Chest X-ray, PA view. Patient: 32 years old, sex M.
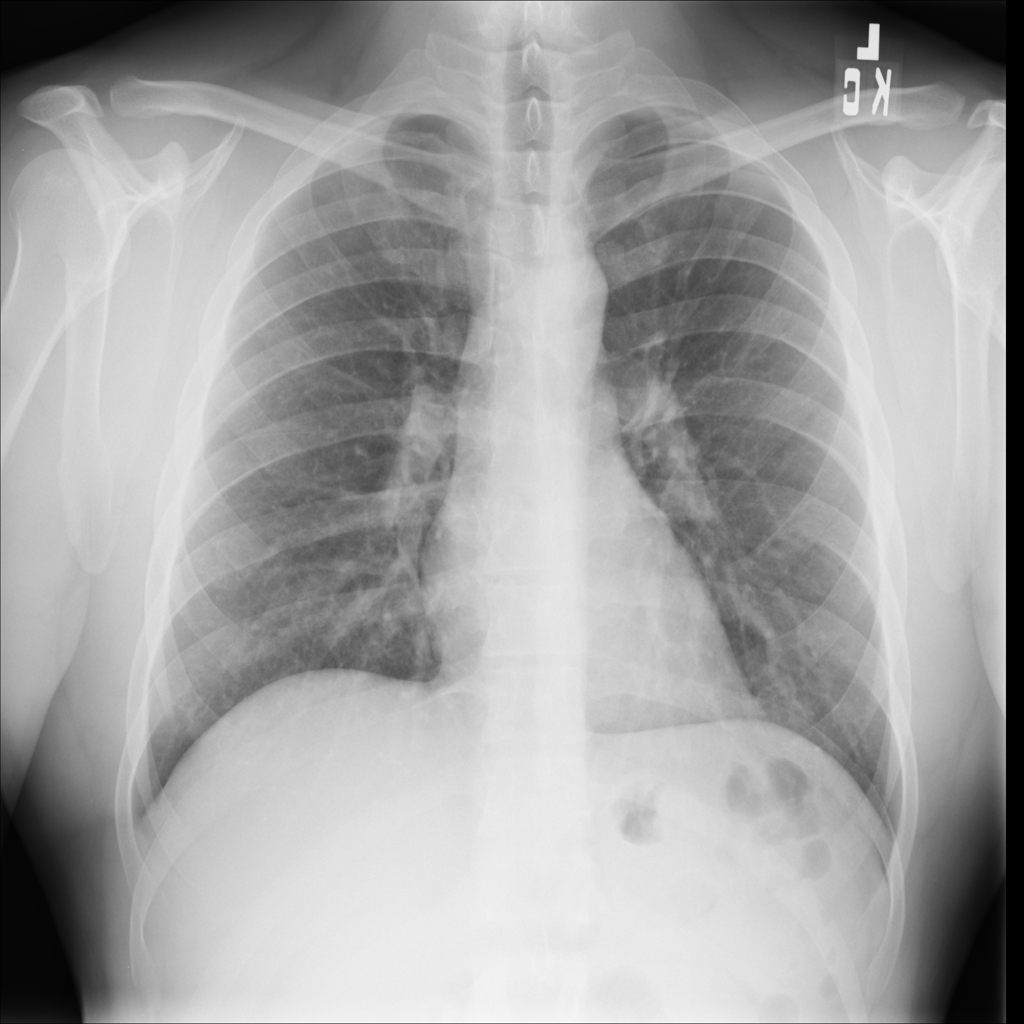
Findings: No Finding